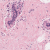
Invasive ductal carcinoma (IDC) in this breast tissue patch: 0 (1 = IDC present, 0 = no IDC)